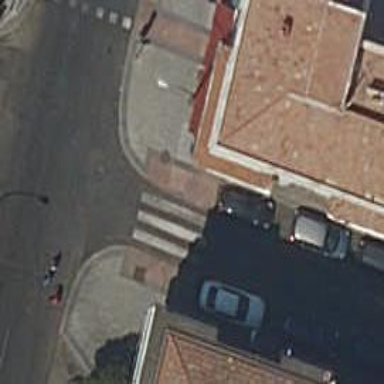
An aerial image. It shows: Marked road crossing.